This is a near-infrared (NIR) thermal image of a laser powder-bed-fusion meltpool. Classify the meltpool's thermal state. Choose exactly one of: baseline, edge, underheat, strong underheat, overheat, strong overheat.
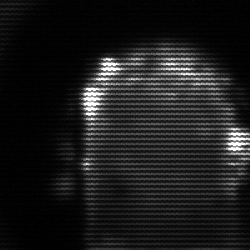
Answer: baseline